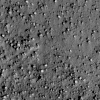
Atmospheric dust classification: not_dusty